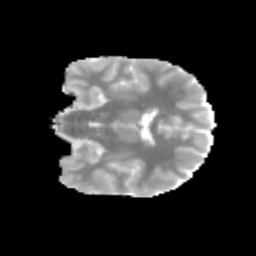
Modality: MD
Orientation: coronal
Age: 12
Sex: female
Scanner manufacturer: siemens
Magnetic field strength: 3 T
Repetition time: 3.8 s
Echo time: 0.07 s